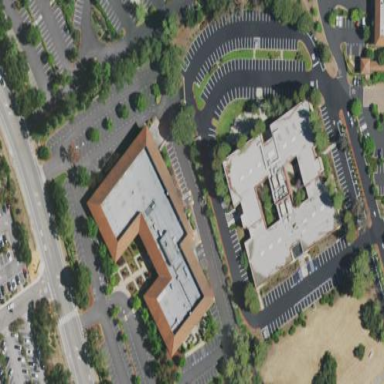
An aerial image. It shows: Office building.